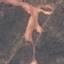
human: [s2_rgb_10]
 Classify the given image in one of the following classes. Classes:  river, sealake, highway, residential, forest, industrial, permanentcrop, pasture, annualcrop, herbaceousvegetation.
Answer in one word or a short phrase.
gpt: HerbaceousVegetation